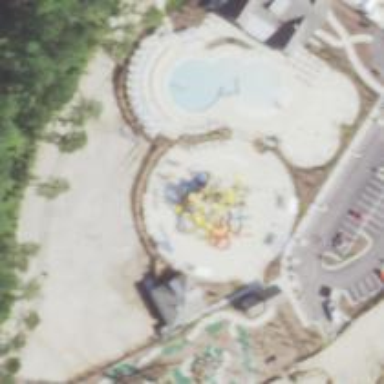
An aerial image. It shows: Water park.